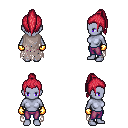
a pixel art fantasy rpg character, female body template, dark elf, purple skin, gray tattered cape, magenta pants, ruby red long topknot hairstyle, gold gloves, four views (front, back, left, right), 2x2 character sprite sheet, small pixel art, hard edges, no anti-aliasing